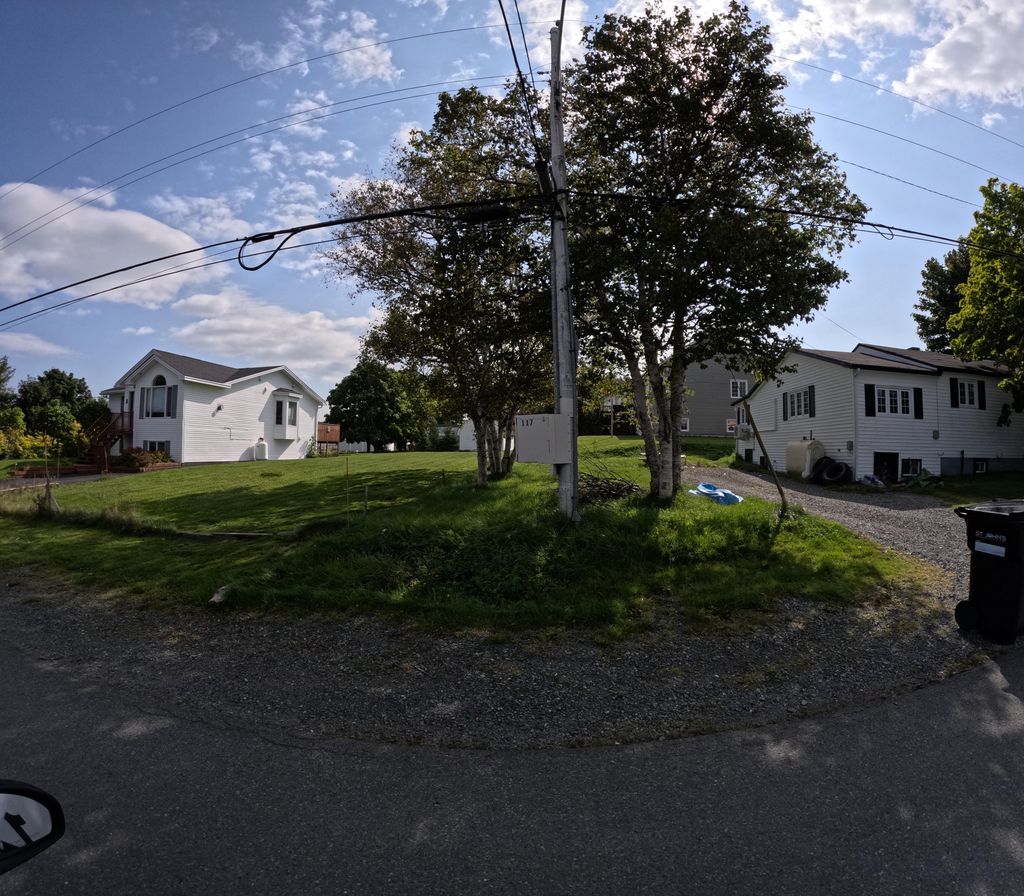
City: st_johns